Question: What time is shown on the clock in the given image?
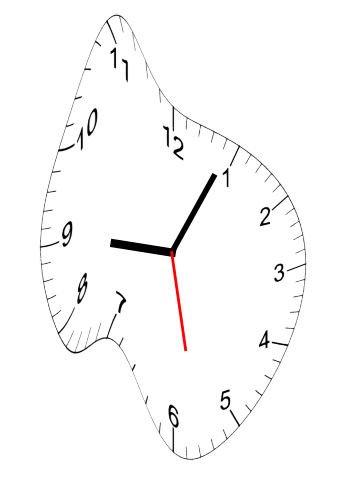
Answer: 09:04:28